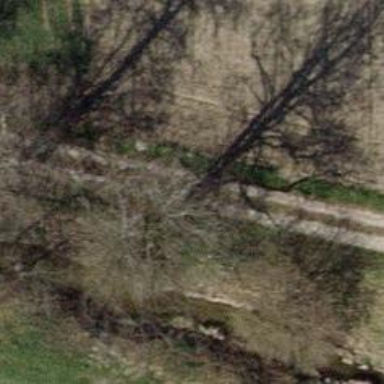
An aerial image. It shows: Brown bench in the vicinity.